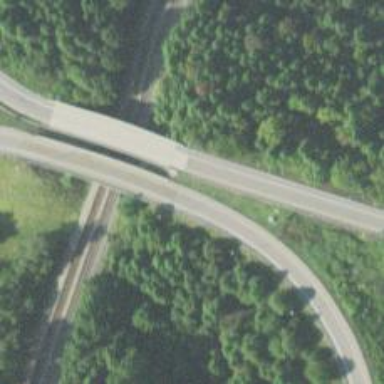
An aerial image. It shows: Bridge on motorway link.